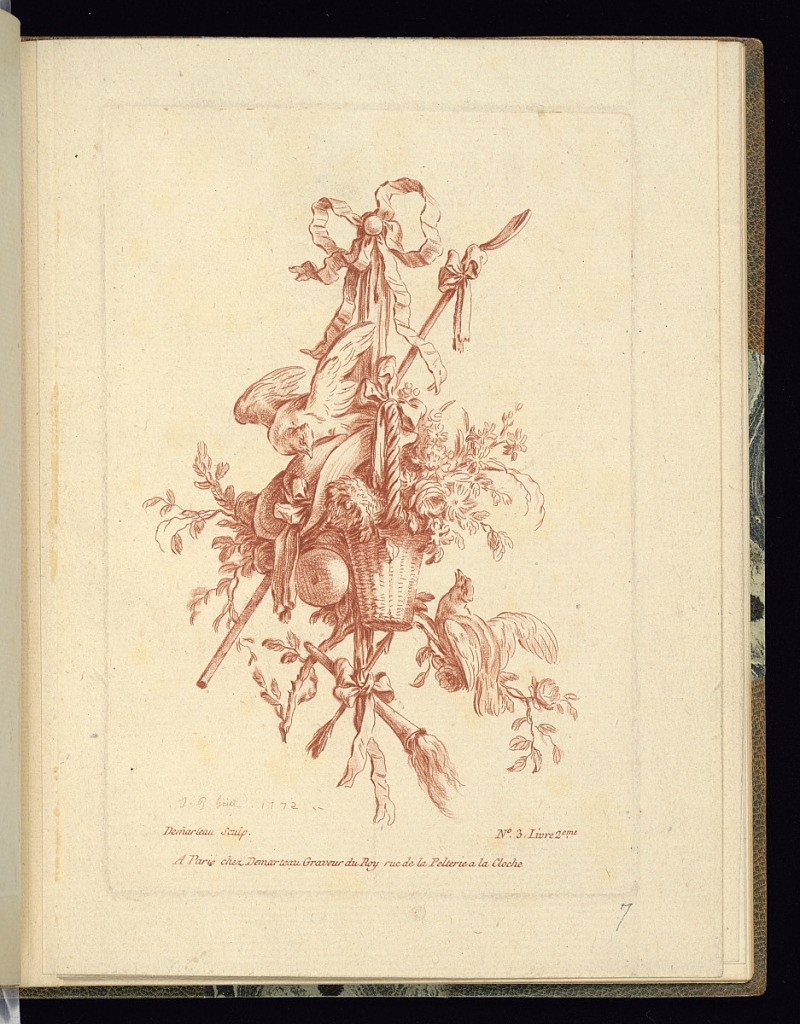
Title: Trophy Design
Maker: Jean-Baptiste Huet, French, 1745 – 1811
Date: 1772
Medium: Crayon manner etching in red ink on laid paper
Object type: Print
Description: Third plate from a series of four ornament prints of designs for trophies. Hanging from tied ribbons - foliate branches with flowers, a basket of flowers, two birds, an arrow, and a flaming torch. The plate is numbered, dated, and signed.